Question:
Above is the pic of the error and my code. Whenever I try to show the image, . May I know how can I fix this problem? I have installed PIL and imported simpleImage. It was ok before when I tried a month ago.
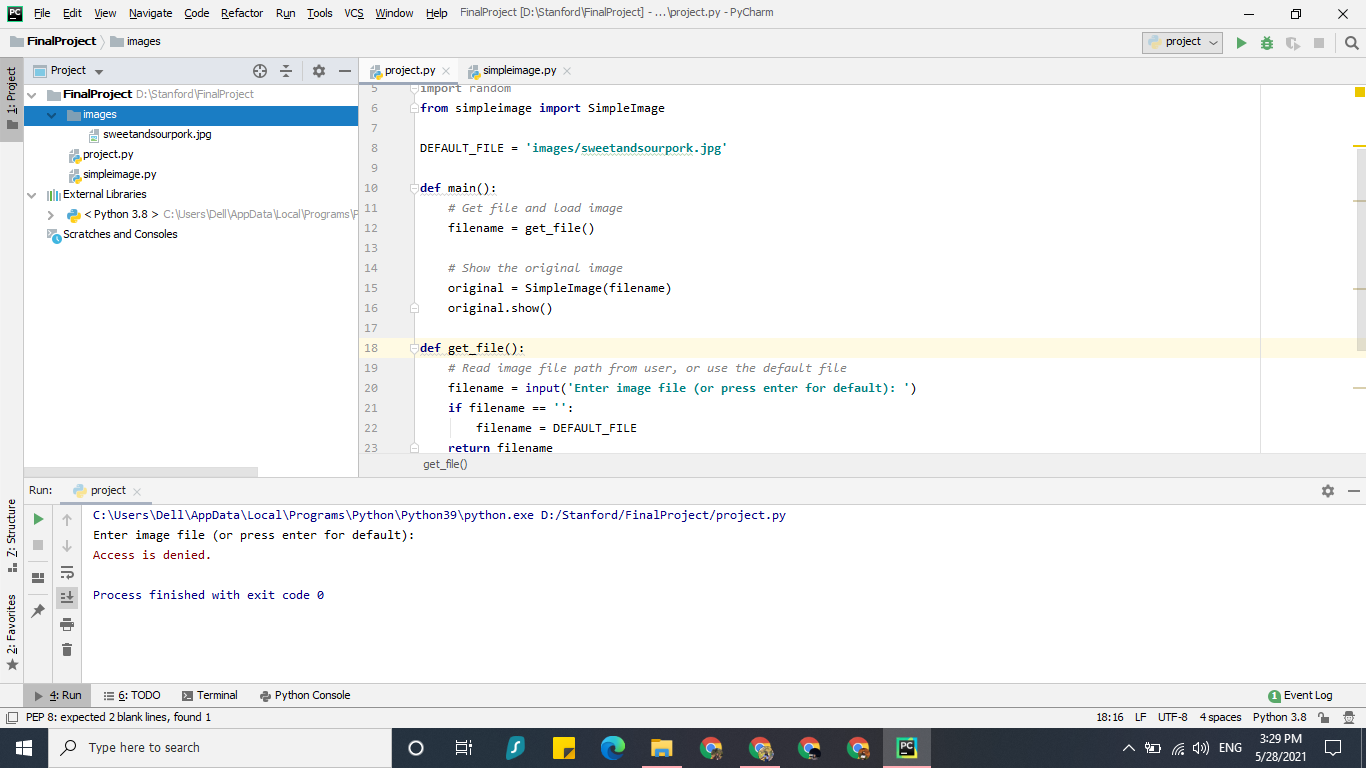
Answer: Close PyCharm. Right click PyCharm, open as Administrator.
Edit1:
If that doesn't work, try the following steps->
Open file explorer.
Go to the folder, or folders, you wish to write in.
Right-Click on it.
Select Properties.
In the properties window select the security tab.
Click Edit and edit it as you wish or need to give access to programs or users.
source->
<URL>